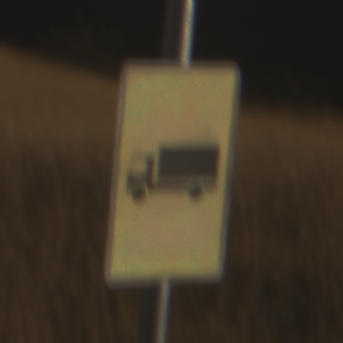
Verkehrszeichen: KFZZulaessigeGesamtmasse3Komma5TOhnePfeilsymbol
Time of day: SunriseSunset
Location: Outdoor (Nature)
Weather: Clear
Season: NotSpecified
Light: Natural